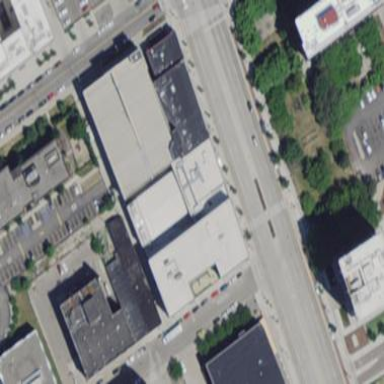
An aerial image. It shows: There is theatre building.